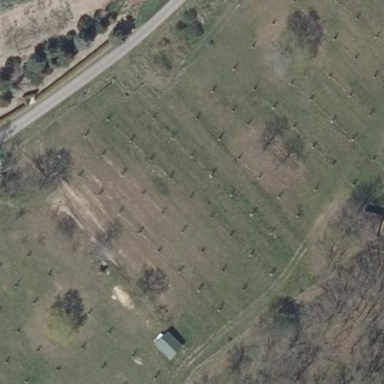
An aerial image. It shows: Orchard.